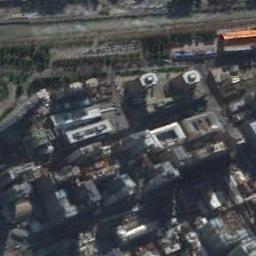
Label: commercial_area